Question: So I've setup a viewmodel to where it binds an 'ObservableCollection<string>' to my DataGrid.
It prints out the value just fine but it also prints out the Length of the property? I don't recall ever setting that in any binding whatsoever. Why is it doing that?

My MainWindow.cs
'''
public MainWindow()
{
InitializeComponent();
DataContext = new MasterViewModel();
}
'''
MasterViewModel.cs
'''
class MasterViewModel
{
public Users Users { get; } = new Users();
public Achievements Achievements { get; } = new Achievements();
}
'''
Users.cs
'''
class Users : INotifyPropertyChanged
{
public Users()
{
newList.Add("Hello there");
}
private ObservableCollection<string> newList = new ObservableCollection<string>();
public ObservableCollection<string> NewList
{
get { return newList; }
set { newList = value; }
}
public event PropertyChangedEventHandler PropertyChanged;
private void OnPropertyChanged(string propertyName = null)
{
PropertyChanged?.Invoke(this, new PropertyChangedEventArgs(propertyName));
}
}
'''
XAML
'''
<DataGrid ItemsSource="{Binding Users.NewList}" Width="400" Height="200" Margin="182,158,210,61">
<DataGrid.Columns>
<DataGridTemplateColumn>
<DataGridTemplateColumn.CellTemplate>
<DataTemplate>
<TextBlock Text="{Binding}"></TextBlock>
</DataTemplate>
</DataGridTemplateColumn.CellTemplate>
</DataGridTemplateColumn>
</DataGrid.Columns>
</DataGrid>
'''
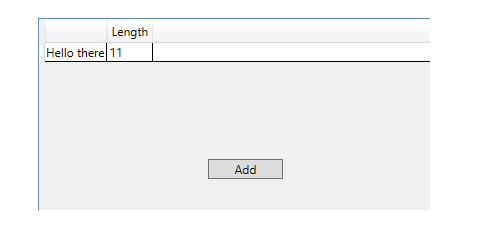
Answer: DataGrid has property 'AutoGenerateColumns' which is set to 'True' by default and makes DataGrid to create a column for each property defined in items.
DataGrid is bound to 'NewList' which contains items of type 'string' which has Length property. So it makes 'Length' column
you can disable auto-generation by setting '<DataGrid AutoGenerateColumns="False" ...'